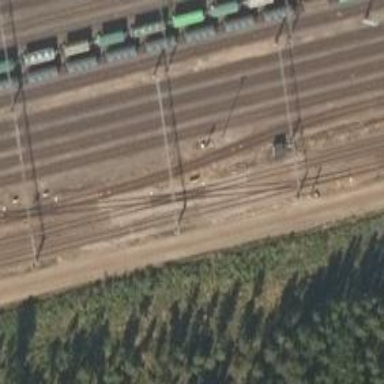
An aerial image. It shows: Railway track with continuous electrified contact lines.